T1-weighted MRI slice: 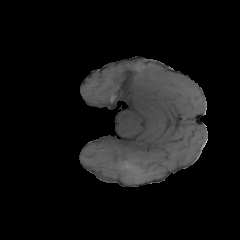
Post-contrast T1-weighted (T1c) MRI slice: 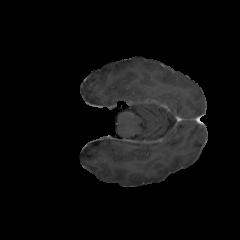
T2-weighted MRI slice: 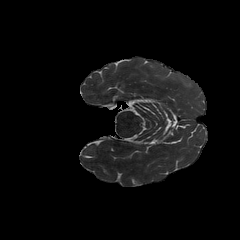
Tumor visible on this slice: no